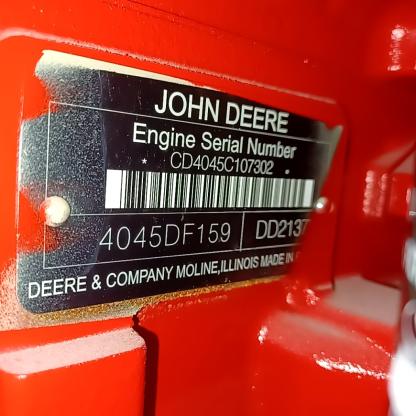
Klasa: tabliczka-znamionowa